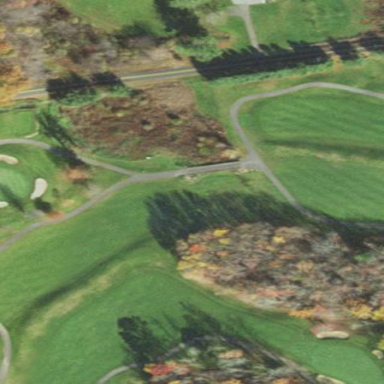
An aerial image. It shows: Golf fairway surrounded by grass.